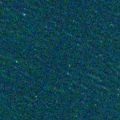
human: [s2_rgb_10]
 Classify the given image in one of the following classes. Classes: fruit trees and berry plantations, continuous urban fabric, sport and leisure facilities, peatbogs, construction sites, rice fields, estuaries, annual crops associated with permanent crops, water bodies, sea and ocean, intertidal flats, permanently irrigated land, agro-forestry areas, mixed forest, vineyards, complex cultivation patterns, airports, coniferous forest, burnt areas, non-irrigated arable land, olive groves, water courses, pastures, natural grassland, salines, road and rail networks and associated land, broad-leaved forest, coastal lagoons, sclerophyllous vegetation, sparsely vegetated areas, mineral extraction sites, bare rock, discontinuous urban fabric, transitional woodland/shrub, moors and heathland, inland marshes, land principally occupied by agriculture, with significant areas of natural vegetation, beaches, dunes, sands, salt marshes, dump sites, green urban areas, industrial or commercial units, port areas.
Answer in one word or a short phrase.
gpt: sea and ocean